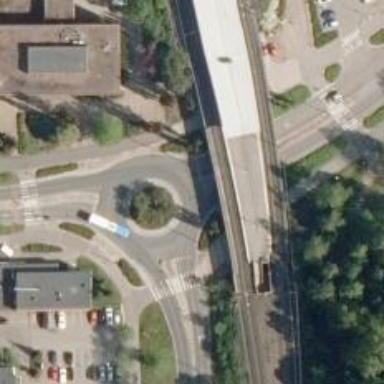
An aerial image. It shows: Tertiary road with asphalt surface leading to roundabout.